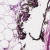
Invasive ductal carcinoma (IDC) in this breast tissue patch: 0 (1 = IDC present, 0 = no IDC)